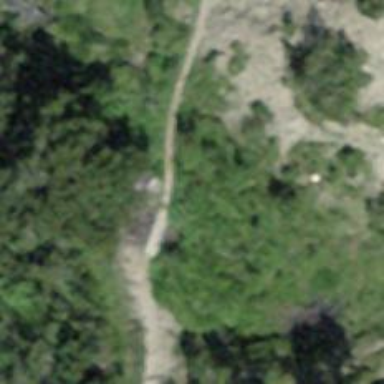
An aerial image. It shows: Path on bridge.